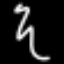
Label: squiggle